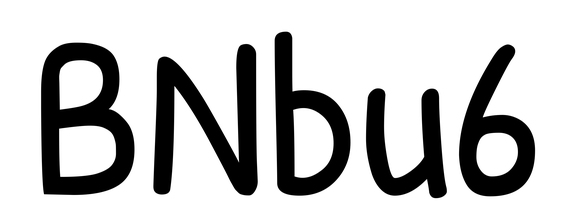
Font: PatrickHand-Regular